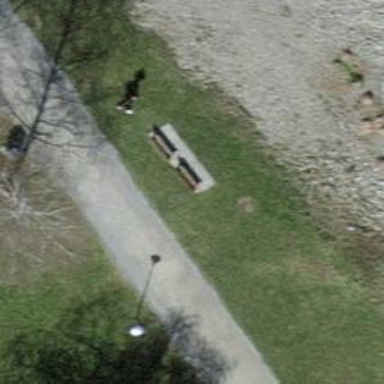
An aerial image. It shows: Brown bench in the vicinity.